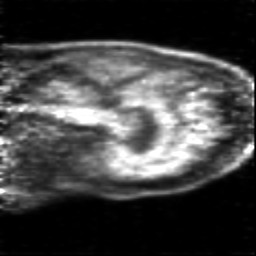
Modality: PET
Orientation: sagittal
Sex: male
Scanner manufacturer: siemens